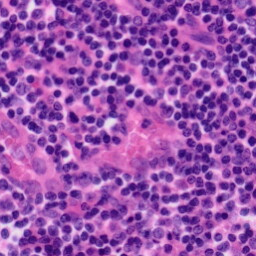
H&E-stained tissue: Tonsil